Field crop: maize
Growth stage: 2
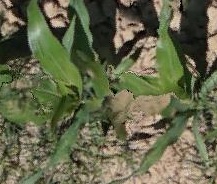
Species: maize